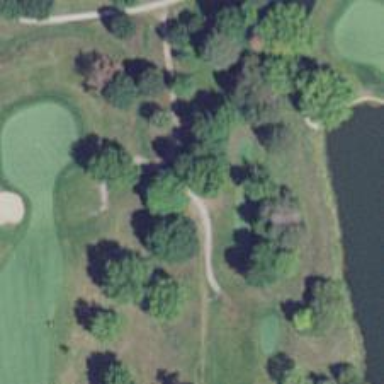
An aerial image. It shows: Path for both road and golf.